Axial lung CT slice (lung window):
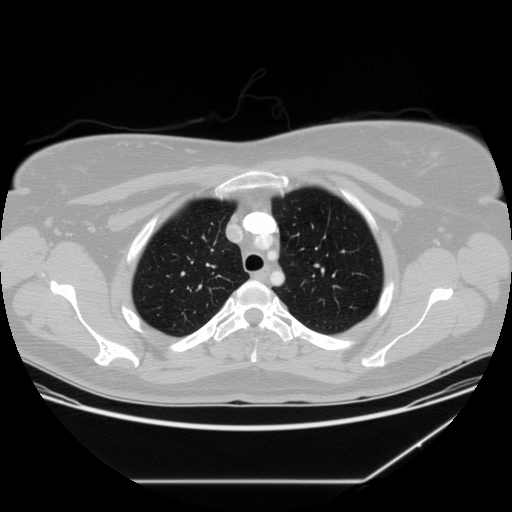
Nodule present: no